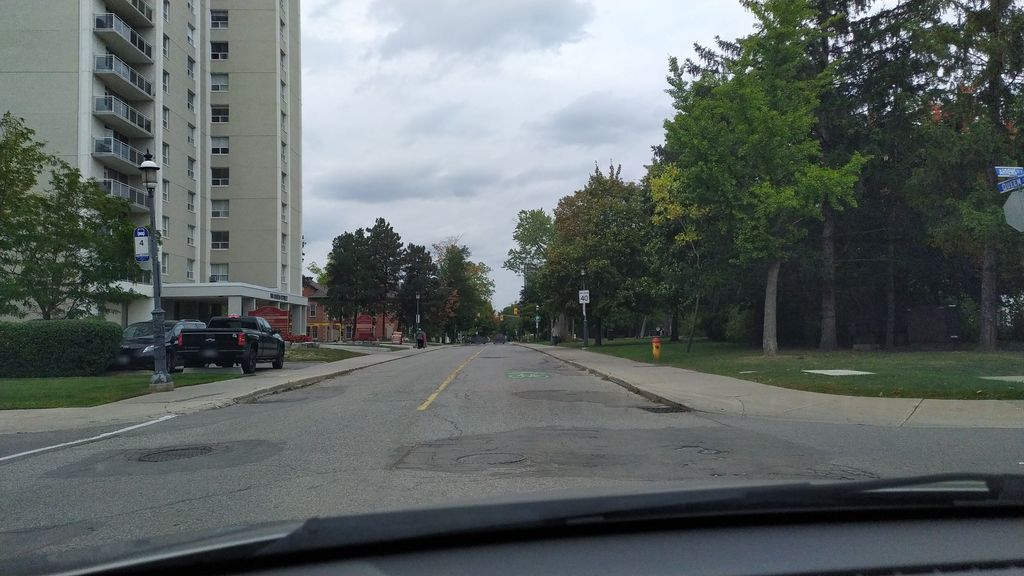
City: kitchener-waterloo